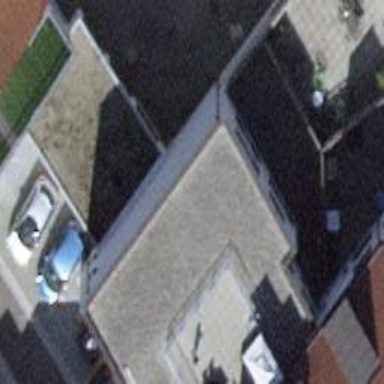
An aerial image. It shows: Group of garages.